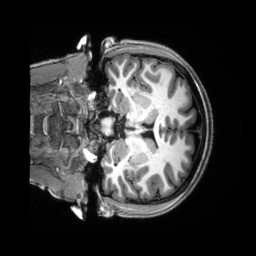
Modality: T1w
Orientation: coronal
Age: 24
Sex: female
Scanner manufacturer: siemens
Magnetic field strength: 3 T
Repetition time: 2.5 s
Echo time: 0.00222 s